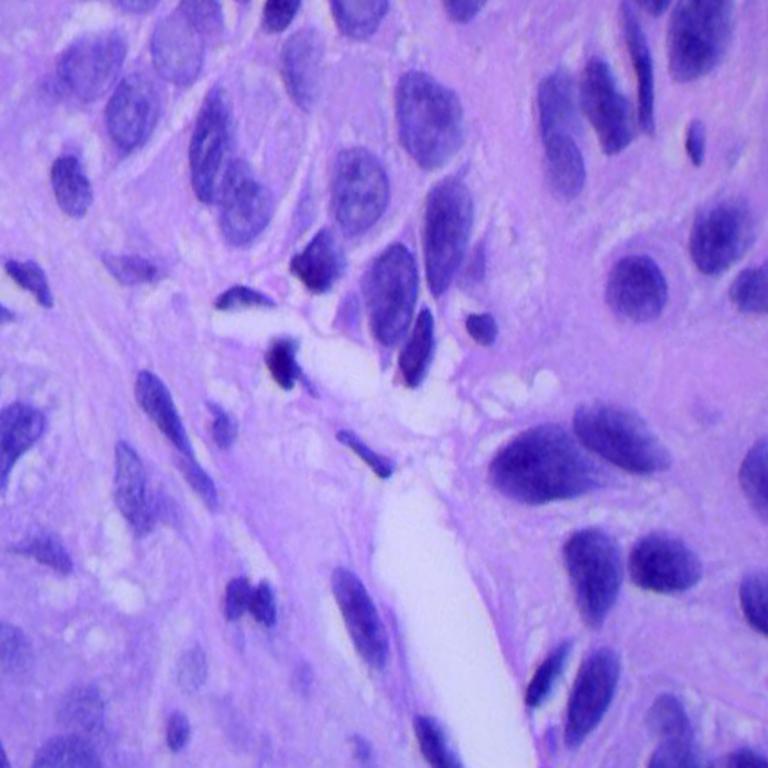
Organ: lung
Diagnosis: squamous carcinomas